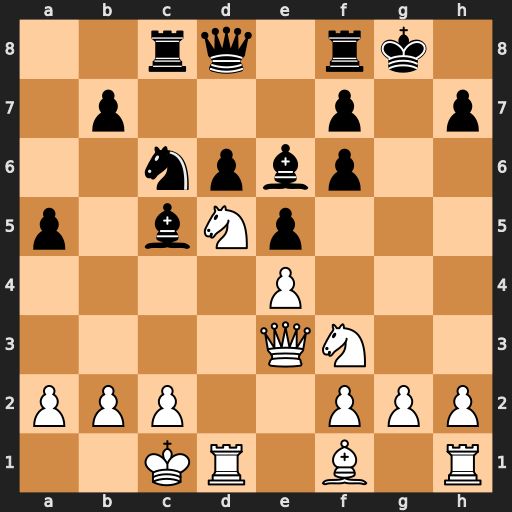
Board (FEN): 2rq1rk1/1p3p1p/2npbp2/p1bNp3/4P3/4QN2/PPP2PPP/2KR1B1R
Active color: w
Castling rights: -
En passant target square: -
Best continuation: Qh6